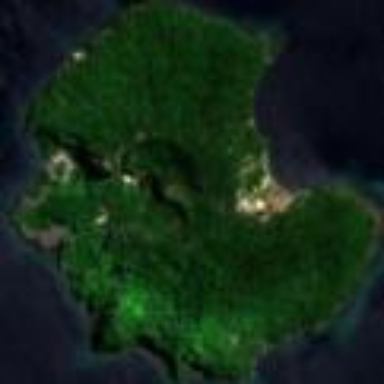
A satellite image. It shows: Island characterized by forested land use along the coastline.